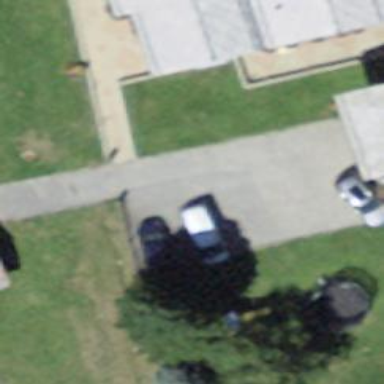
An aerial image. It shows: Paved driveway serving as service road.